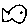
Label: fish